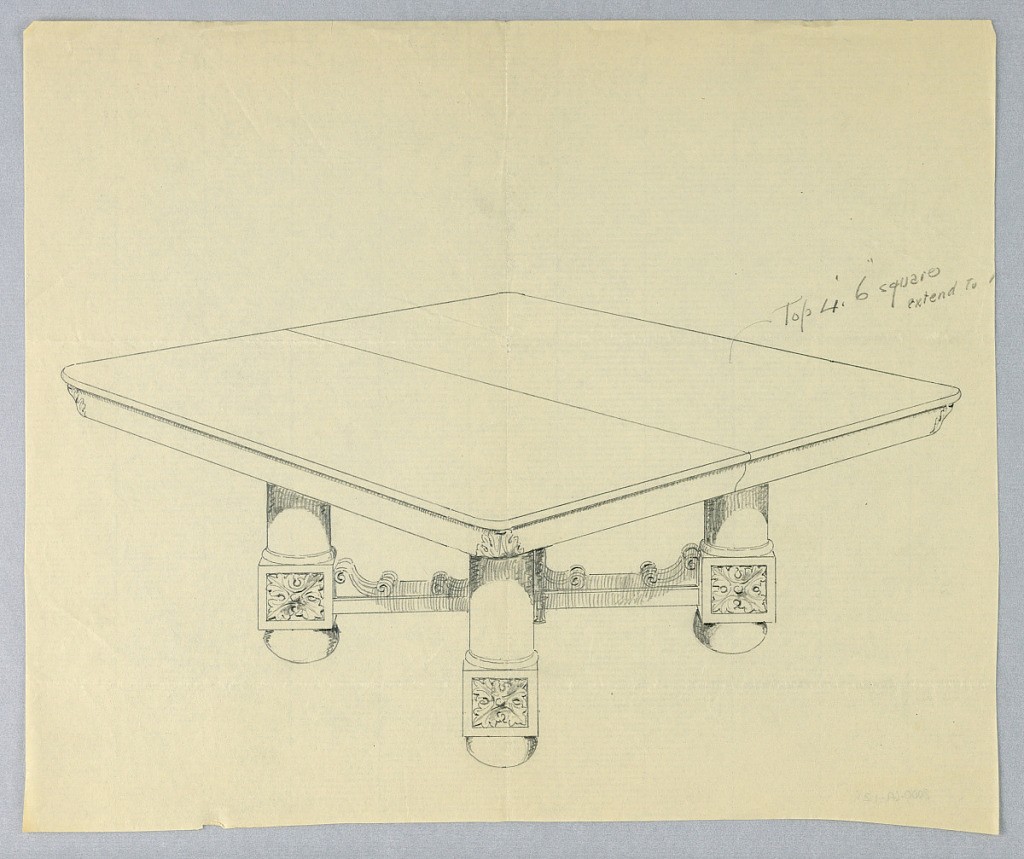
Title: Design for a Rectangular Dining Table on Bun-Feet
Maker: A.N. Davenport Co.
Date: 1900–05
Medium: Graphite on thin, cream paper
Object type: Drawing
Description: Rectangular molded and beaded table top with a dividing stretcher at center and foliate carvings at corners; is raised on four column-like legs joined by molded stretchers and terminating in carved square elements on bun-feet.